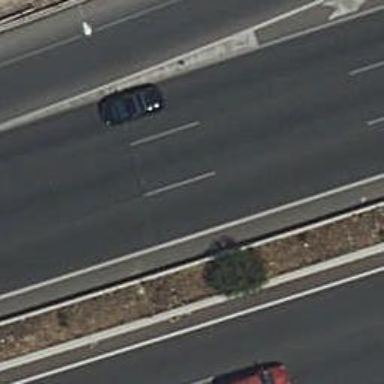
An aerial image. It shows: Asphalt motorway.